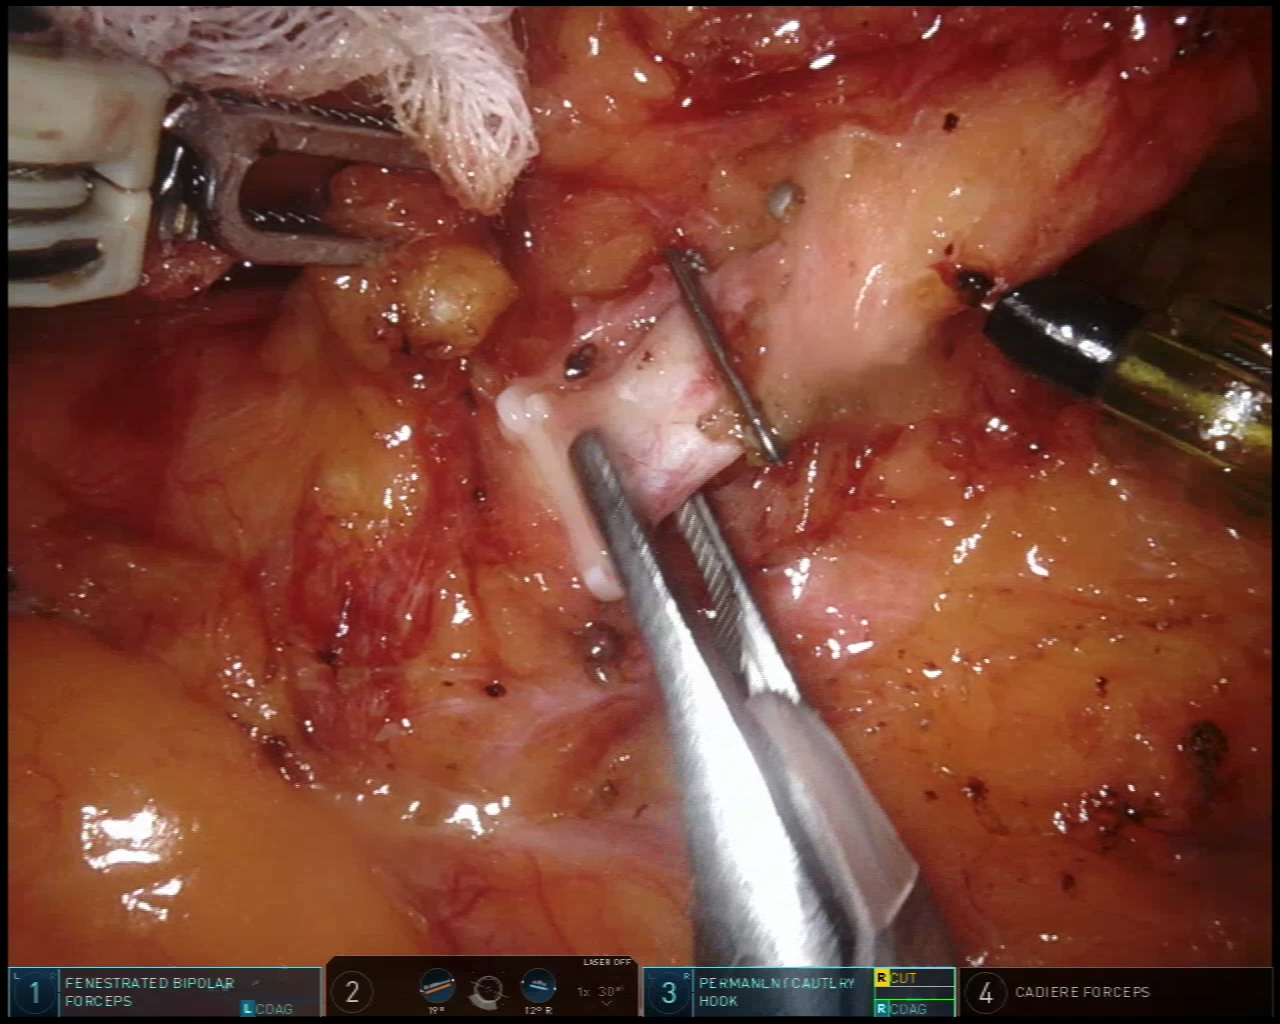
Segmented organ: inferior_mesenteric_artery
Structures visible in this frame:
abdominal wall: no
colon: no
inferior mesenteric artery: yes
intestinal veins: no
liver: no
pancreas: no
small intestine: no
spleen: no
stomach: no
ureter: no
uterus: no
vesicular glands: no